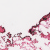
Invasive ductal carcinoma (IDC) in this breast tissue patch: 0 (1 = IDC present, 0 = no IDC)